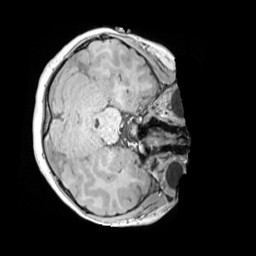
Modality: MP2RAGE
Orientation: axial
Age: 11
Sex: female
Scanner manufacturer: siemens
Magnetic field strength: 3 T
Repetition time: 4 s
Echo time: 0.00303 s